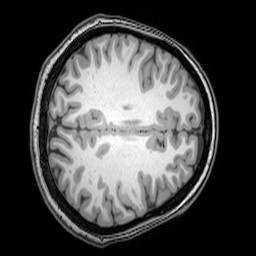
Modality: T1w
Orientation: axial
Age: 22
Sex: female
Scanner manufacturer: philips
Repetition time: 0.008162 s
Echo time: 0.00376 s